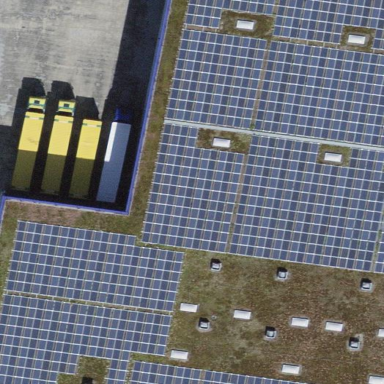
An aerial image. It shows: Solar power generator.